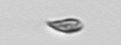
Label: Cryptophyta